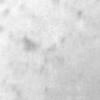
Label: no_change